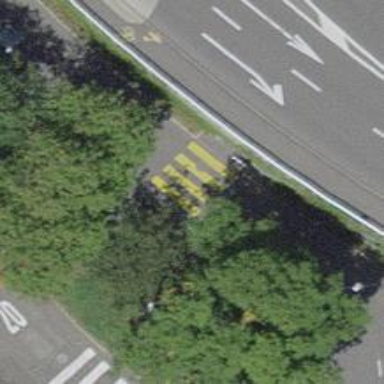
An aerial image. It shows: Uncontrolled crossing on the road.